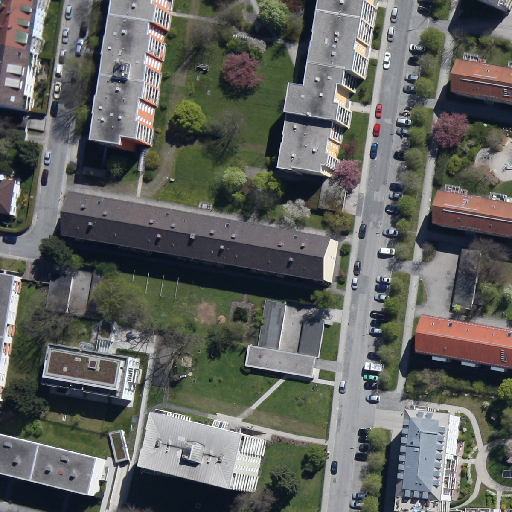
Referring expression: van in the parking area